Question: I am currently making a pain program and have encountered into a problem when I am attempting to make g2D alpha-friendly. The problem is, that as soon as the paint method is refreshed, it draws on what the user drew, as well as GUI components that the user has hovered over. This is the code in the pain method:
'''
public void paintComponent(Graphics comp)
{
Graphics2D board = (Graphics2D) comp;
AlphaComposite ac=AlphaComposite.getInstance(AlphaComposite.SRC_OVER,0.5f);
Composite oldComp=board.getComposite();
board.setComposite(ac); //used composite as a suggestion found on stackover flow;
//did not work.
for(int i = 0; i < al.size(); i++)
{
board.setColor(cl.get(i));
board.setStroke(new BasicStroke(tl.get(i),lineEnd.get(i),juncture.get(i)));
board.draw((Shape) al.get(i));
}
board.setComposite(oldComp);
}
'''
Picture of what it looks like:

I have a feeling that the absolute position of the drawing board is in the left hand corner, so it draws it on as you update the paint method. I do not know how to solve that though. Here is my code for the setup of the drawing board if you need it:
'''
public Container(String name, String text, String text2)
{
addMouseListener(mouseListener);
addMouseMotionListener(this);
setBorder(BorderFactory.createLineBorder(Color.black));
}
'''
and in the main JFrame:
'''
items[0].addActionListener(new ActionListener(){
public void actionPerformed(ActionEvent e) {
JTextField name = new JTextField();
JTextField width = new JTextField();
JTextField height = new JTextField();
final JComponent[] inputs = new JComponent[] { new JLabel("Creating new image: please fill in the required text fields."), new JLabel("Name: "), name, new JLabel("Width: "), width, new JLabel("Height: "), height};
name.addAncestorListener( new RequestFocusListener() );
JOptionPane.showMessageDialog(null, inputs, "New Image", JOptionPane.PLAIN_MESSAGE);
Container cont = new Container(name.getText(), width.getText(), height.getText());
addContainer(cont);
cont.setPreferredSize(new Dimension(Integer.parseInt(width.getText()),Integer.parseInt(height.getText())));
JScrollPane scroll = new JScrollPane();
JPanel pane = new JPanel();
pane.add(cont);
scroll.setViewportView(pane);
pane.setBackground(Color.lightGray);
tabbed.addTab(name.getText(), scroll);
setCursor("pen");
}
});
'''
Thanks for your help!
EDIT:
Here are the array lists:
'''
static ArrayList<Shape> al = new ArrayList<Shape>();
static ArrayList<Color> cl = new ArrayList<Color>();
static ArrayList<Integer> tl = new ArrayList<Integer>();
static ArrayList<Integer> lineEnd = new ArrayList<Integer>();
static ArrayList<Integer> juncture = new ArrayList<Integer>();
'''
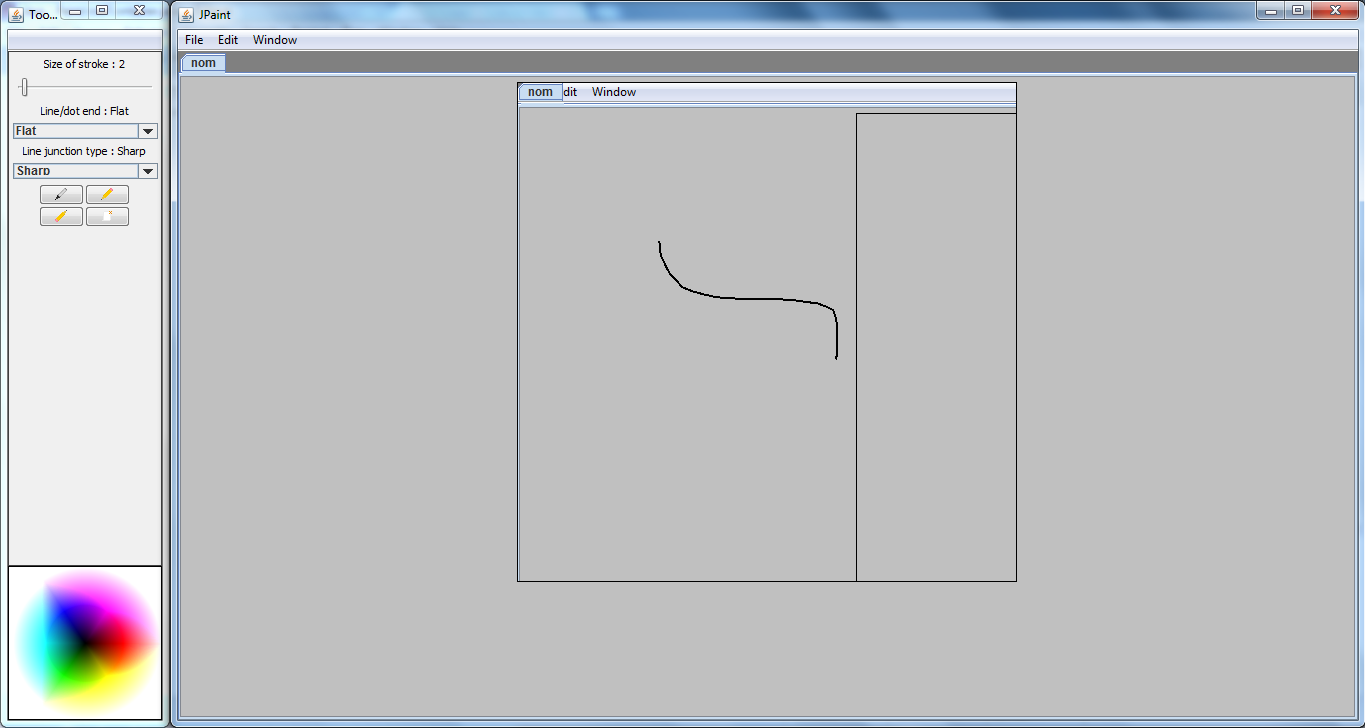
Answer: Basically, you've broken the paint chain.
When a paint cycle runs, a top level method is called (typically 'paint'), which then calls a chain of events to perform the actual painting.
Each element in the chain does a particular job and builds on each other, failure to honour this chain will cause you problems.
Generally, the 'Graphics' context for a window is a shared resource, meaning that during any given paint cycle, all the components that are painted share the same 'Graphics' context
To fix the initial problem of , you need to call 'super.paintComponent', for example...
'''
public void paintComponent(Graphics comp) {
super.paintComponent(comp);
Graphics2D board = (Graphics2D) comp;
'''
This will clear the 'Graphics' context from what was painted to it previous.
'paintComponent' should remain 'protected' as the should no reason to allow anybody else to ever call it directly.
Take a look at <URL> for more details